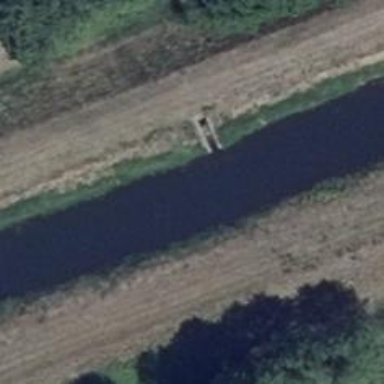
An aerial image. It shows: Weir in waterway.